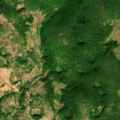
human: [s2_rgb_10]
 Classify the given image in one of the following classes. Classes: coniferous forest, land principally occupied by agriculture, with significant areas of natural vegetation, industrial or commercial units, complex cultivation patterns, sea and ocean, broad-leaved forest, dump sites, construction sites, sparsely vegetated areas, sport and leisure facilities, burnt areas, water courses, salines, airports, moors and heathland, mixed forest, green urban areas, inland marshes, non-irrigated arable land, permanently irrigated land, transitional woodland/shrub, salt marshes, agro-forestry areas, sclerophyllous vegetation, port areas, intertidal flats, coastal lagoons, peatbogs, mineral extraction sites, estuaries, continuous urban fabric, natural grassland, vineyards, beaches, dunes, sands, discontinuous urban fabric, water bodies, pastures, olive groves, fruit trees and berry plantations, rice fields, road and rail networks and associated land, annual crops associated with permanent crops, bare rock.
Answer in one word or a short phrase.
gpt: pastures, land principally occupied by agriculture, with significant areas of natural vegetation, broad-leaved forest, transitional woodland/shrub